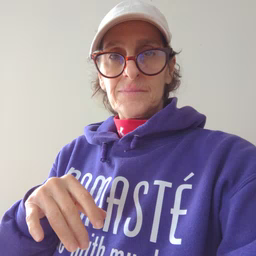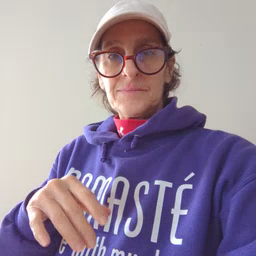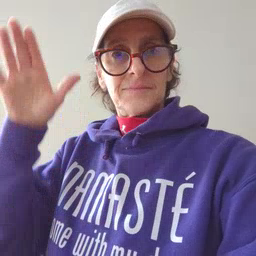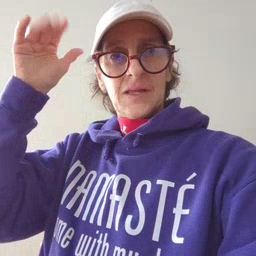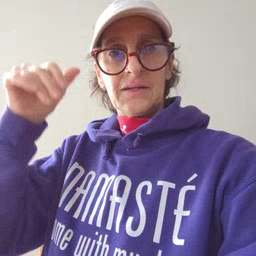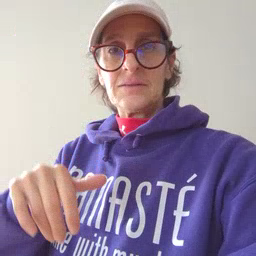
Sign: donkey